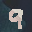
Label: 9